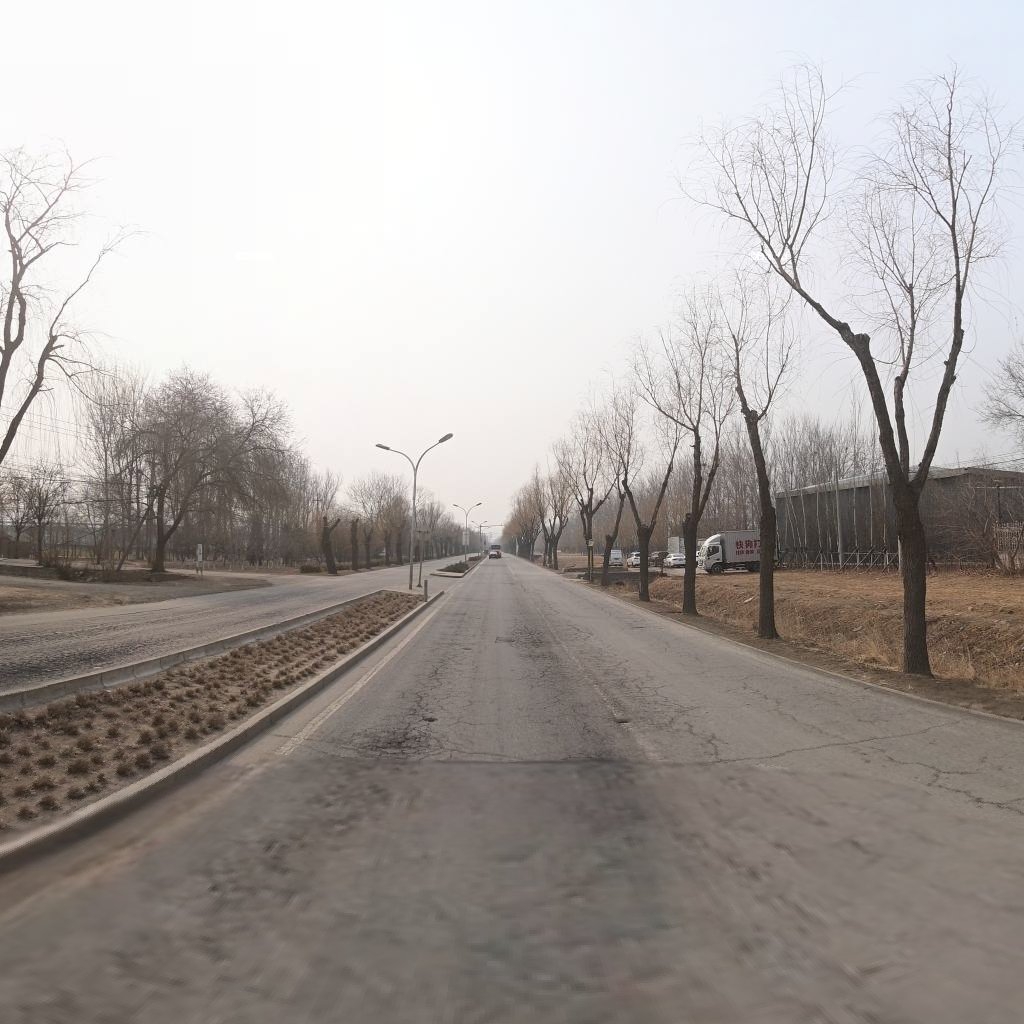
Region: Haidian
Road damage annotations: alligator crack, alligator crack